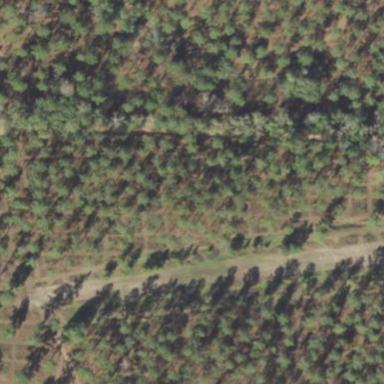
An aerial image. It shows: Forest dominated by needle-leaved trees.